Interaction volume radius: 5 \u00c5
Interaction volume height: 10 \u00c5
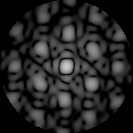
Disorder parameter: 0.4049